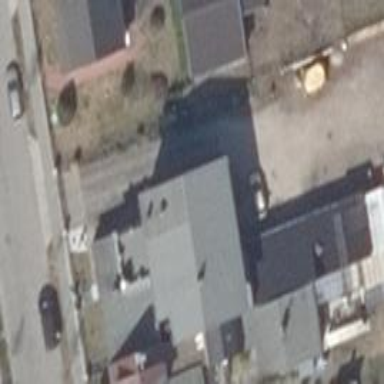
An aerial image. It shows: Detached building.